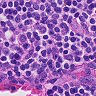
Metastatic tissue present: no